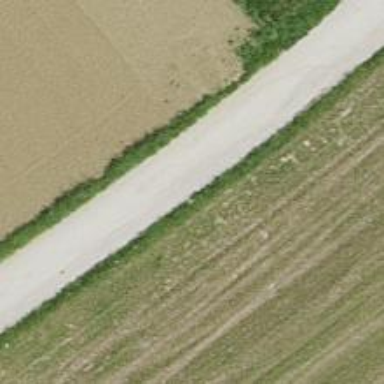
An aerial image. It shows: Track road with grade 2 track surface. There is cycleway alongside.